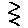
Label: zigzag